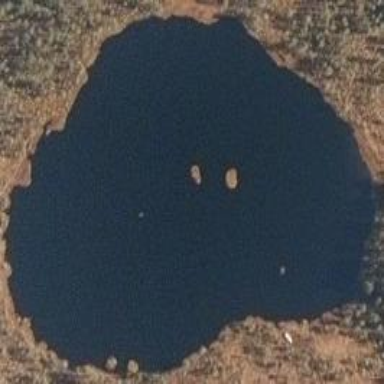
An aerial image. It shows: Beautiful lake surrounded by nature.